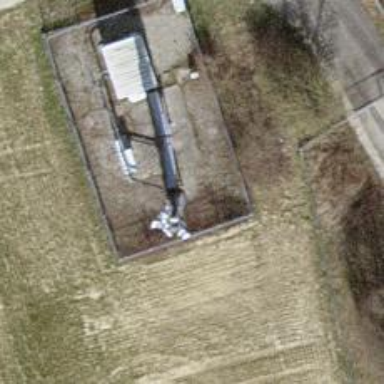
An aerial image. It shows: Communications tower of type communication.